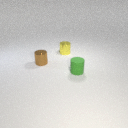
small green rubber cylinder in front of small brown metal cylinder